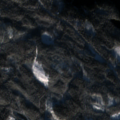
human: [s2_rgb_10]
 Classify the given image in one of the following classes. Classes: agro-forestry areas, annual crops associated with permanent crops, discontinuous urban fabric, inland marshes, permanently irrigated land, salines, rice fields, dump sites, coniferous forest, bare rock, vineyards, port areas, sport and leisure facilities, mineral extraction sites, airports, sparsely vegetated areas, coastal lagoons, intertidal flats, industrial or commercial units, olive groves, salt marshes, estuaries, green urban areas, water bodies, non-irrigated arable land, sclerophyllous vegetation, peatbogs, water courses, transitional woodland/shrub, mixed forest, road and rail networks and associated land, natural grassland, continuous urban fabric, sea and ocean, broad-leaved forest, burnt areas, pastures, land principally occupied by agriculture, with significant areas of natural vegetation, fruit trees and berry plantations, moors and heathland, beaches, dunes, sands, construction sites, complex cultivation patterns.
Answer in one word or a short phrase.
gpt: coniferous forest, mixed forest, water bodies